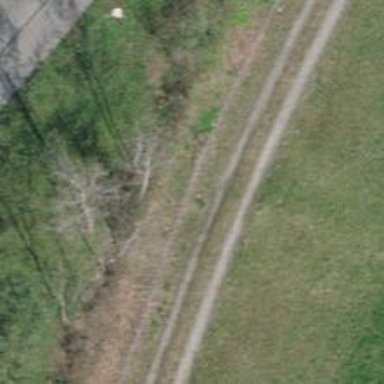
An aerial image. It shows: Compacted track road with grade3 tracktype.